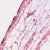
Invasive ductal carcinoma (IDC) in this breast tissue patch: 0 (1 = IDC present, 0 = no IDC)